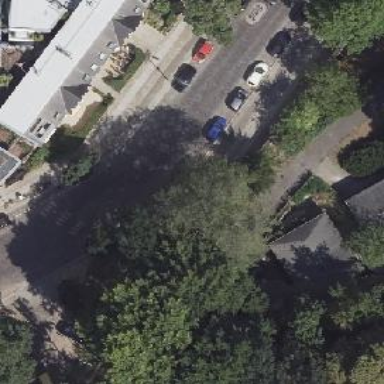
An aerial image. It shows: Residential road with separate sidewalks and parallel parking lanes on the left side. There is cycle track on both sides of the road.